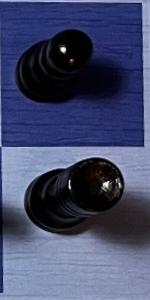
Label: Rook_Black